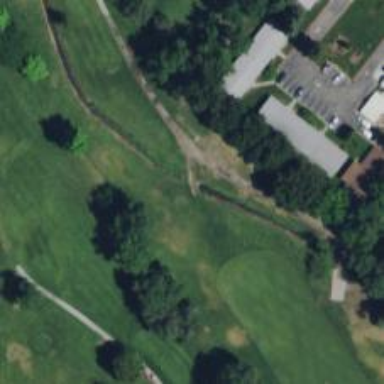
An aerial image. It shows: Service road that includes bridge over golf cart path.